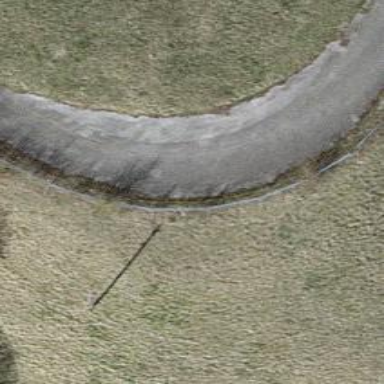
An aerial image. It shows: Fence.